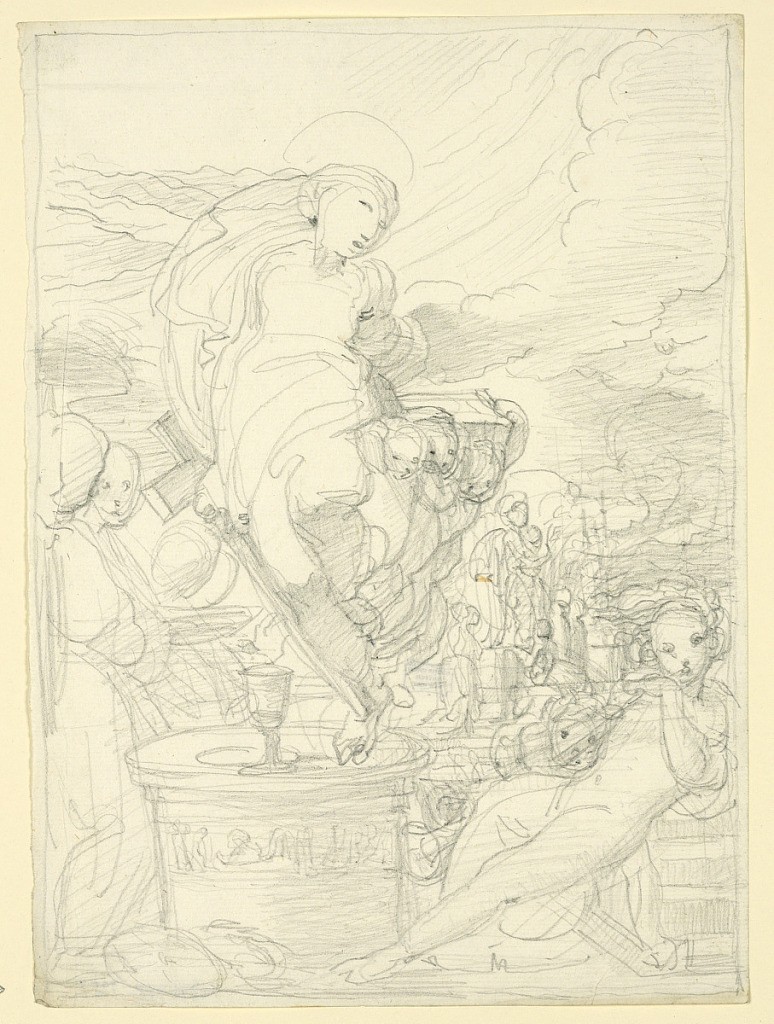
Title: Alegory of Religion
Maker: Fortunato Duranti, Italian, 1787 - 1863
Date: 1825-1850
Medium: Graphite on paper
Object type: Drawing
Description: The figure of Religion, bearing a cross, accompanied by small angel-like figures of children, rises from an open altar on which a chalice has been placed. Two figures stand, left. A nude woman reclines, right. Figures in background, right.